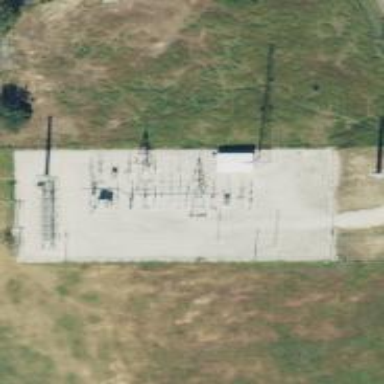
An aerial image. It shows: Switch used for power control.